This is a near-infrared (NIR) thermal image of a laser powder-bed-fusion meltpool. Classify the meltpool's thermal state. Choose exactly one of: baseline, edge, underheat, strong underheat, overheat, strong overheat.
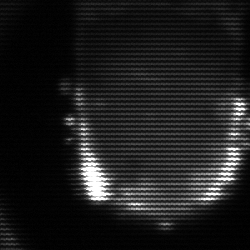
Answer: baseline